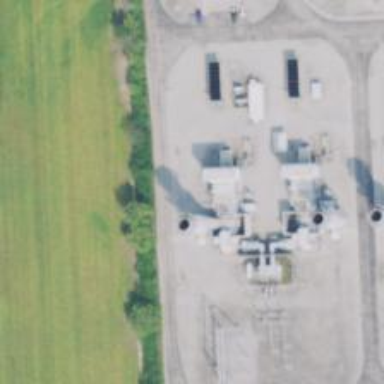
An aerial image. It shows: Gas turbine generator.